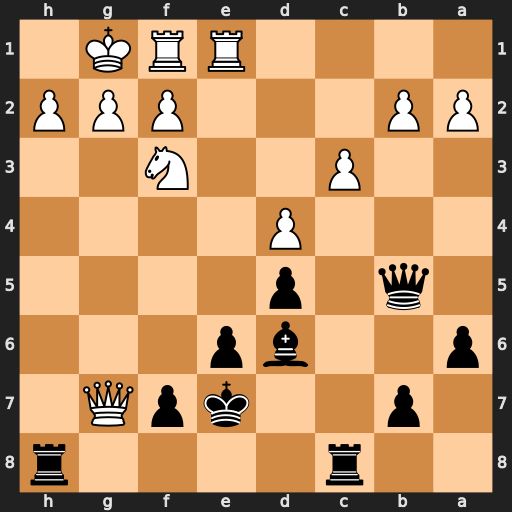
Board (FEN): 2r4r/1p2kpQ1/p2bp3/1q1p4/3P4/2P2N2/PP3PPP/4RRK1
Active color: b
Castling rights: -
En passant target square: -
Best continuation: Rcg8 Rxe6+ Kxe6 Re1+ Kd7